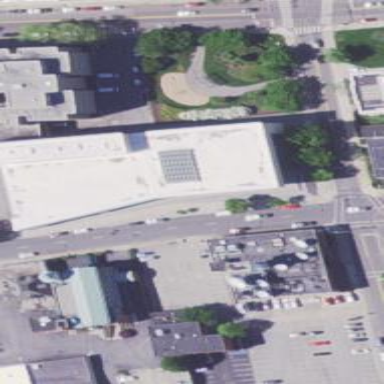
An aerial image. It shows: Public building.